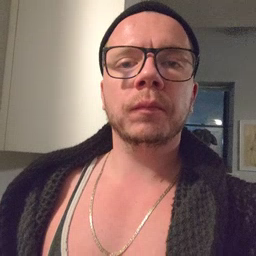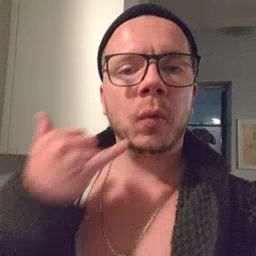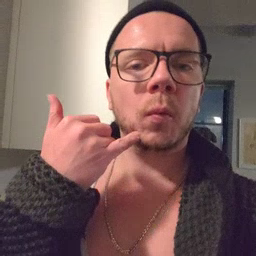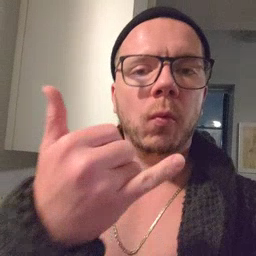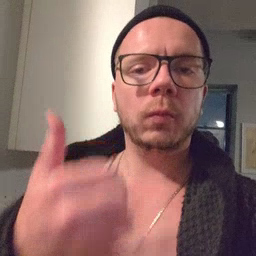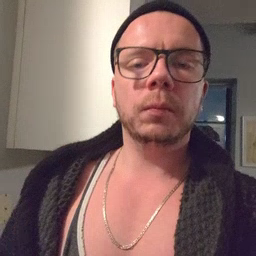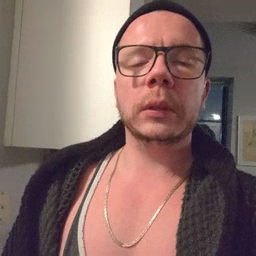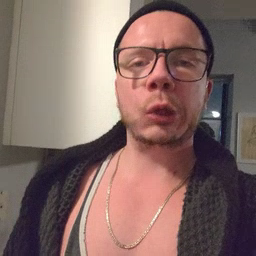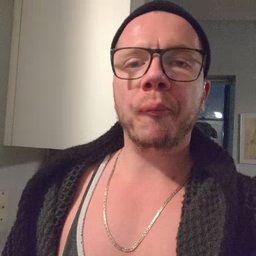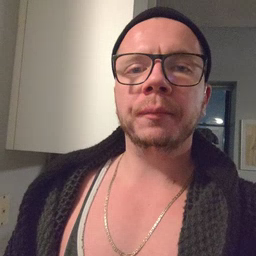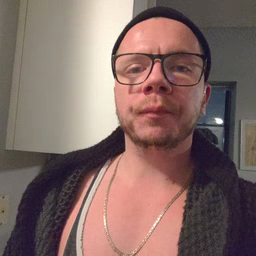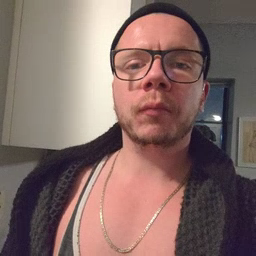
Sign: callonphone